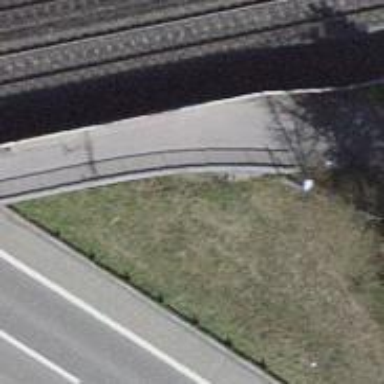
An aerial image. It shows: Footway road on concrete bridge.